Question: I'm getting crazy trying to make this work out, this is the result Im trying to accomplish:

'''
<div style="float: left;width:400px;border:1px;">
<span><img src="" style="width: 60px;height: 60px;" /><br />SQL Server 2005</span>
<span><img src="" style="width: 60px;height: 60px;" /><br />SQL Server 2008</span>
<span><img src="" style="width: 60px;height: 60px;" /><br />Ruby on Rails</span>
</div>
'''
just can't figure how, anybody would have a guess?
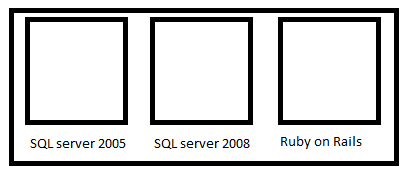
Answer: This should do what you want:
'''
<div style="width:400px;border:1px;">
<div style="width:120px; float:left; text-align:center;">
<img src="" style="width: 60px;height: 60px;" />
<br/>
<span>SQL Server 2005</span>
</div>
<div style="width: 120px; float:left; text-align:center;">
<img src="" style="width: 60px;height: 60px;" />
<br/>
<span>SQL Server 2008</span>
</div>
<div style="width: 120px; float:left; text-align:center;">
<img src="" style="width: 60px;height: 60px;" />
<br/>
<span>Ruby on Rails</span>
</div>
</div>
'''